Aerial crown-view tile of a tropical tree (Barro Colorado Island, Panama), acquired 20241014:
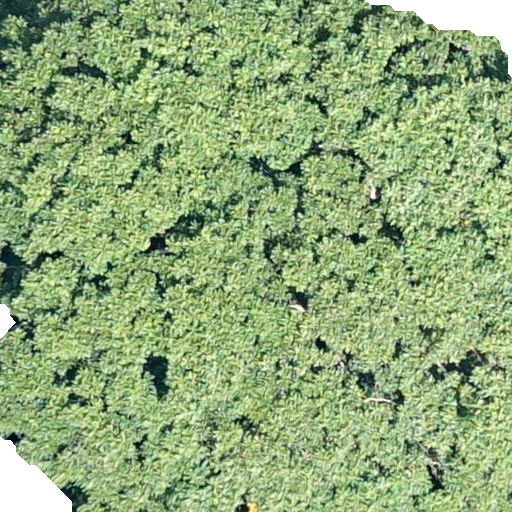
Species: Dipteryx oleifera
GBIF accepted scientific name: Dipteryx oleifera
Crown area: 542.552 m²